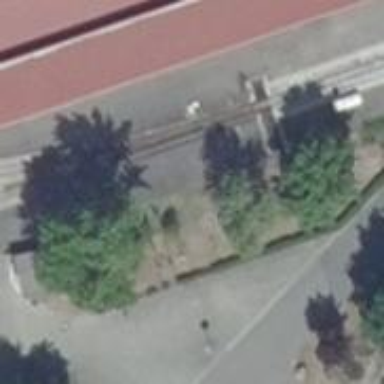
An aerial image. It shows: Railway switch.